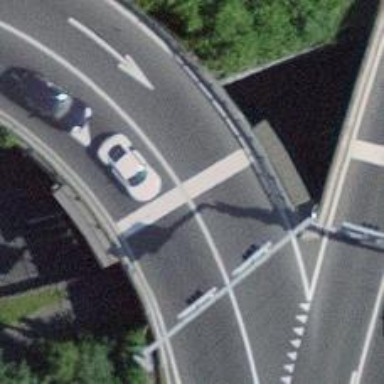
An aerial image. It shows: Road with traffic signals for signaling.